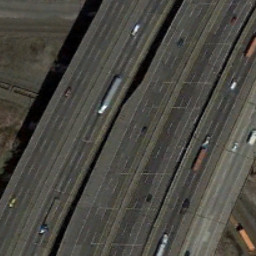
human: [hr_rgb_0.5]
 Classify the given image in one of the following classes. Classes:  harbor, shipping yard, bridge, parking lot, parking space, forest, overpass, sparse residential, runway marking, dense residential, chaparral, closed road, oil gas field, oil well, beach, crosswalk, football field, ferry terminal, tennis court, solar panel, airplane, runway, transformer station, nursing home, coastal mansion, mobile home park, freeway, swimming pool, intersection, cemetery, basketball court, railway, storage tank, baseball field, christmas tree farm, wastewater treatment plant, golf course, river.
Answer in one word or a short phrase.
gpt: overpass